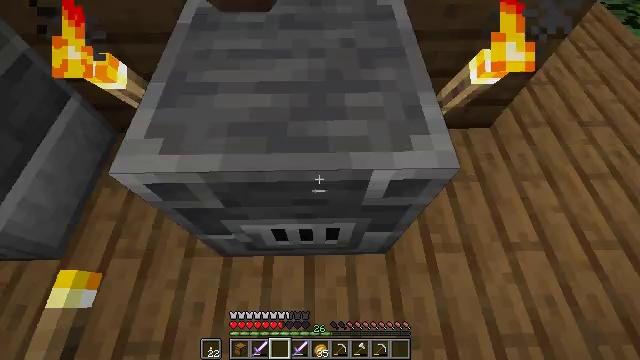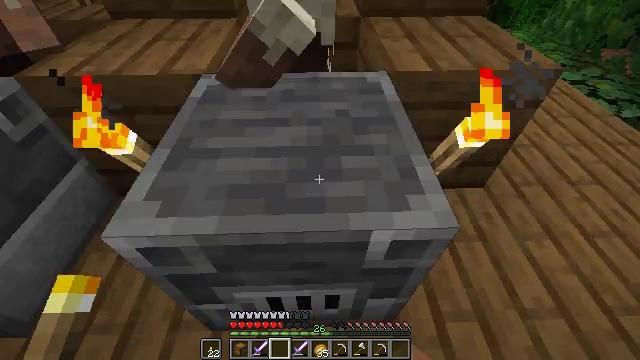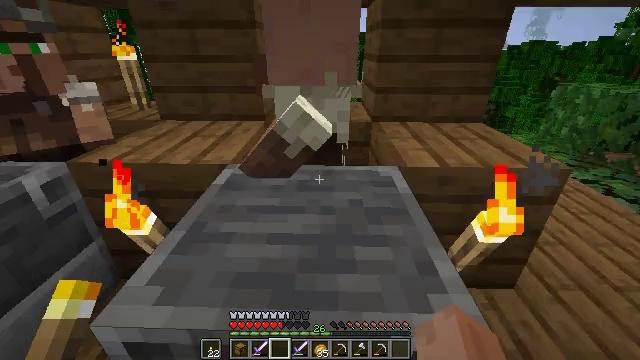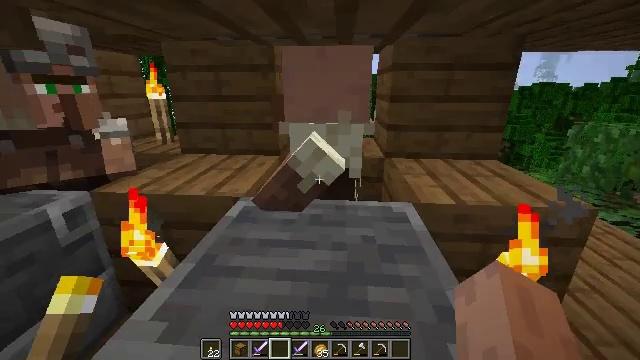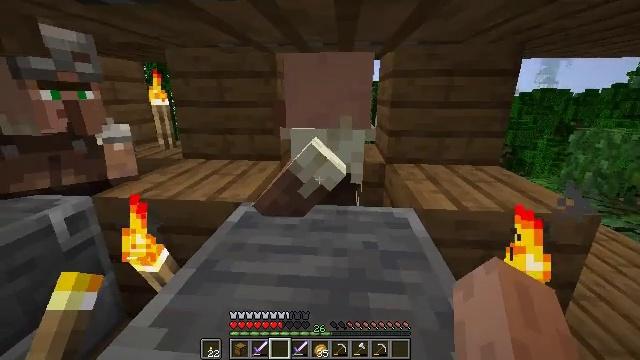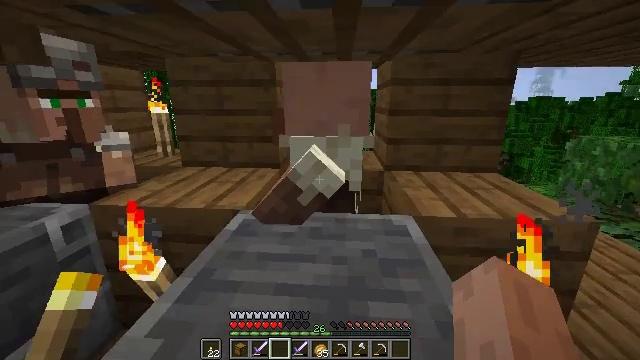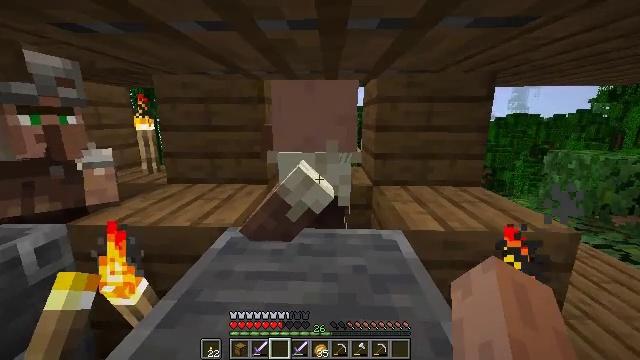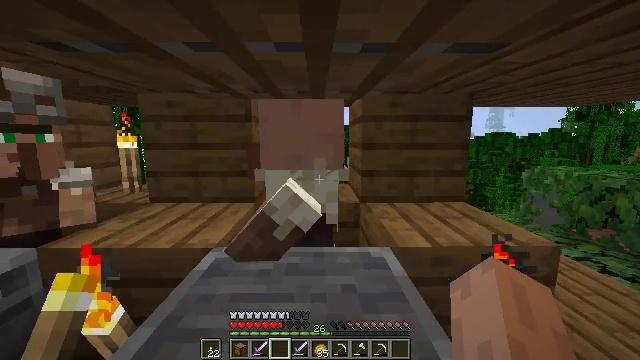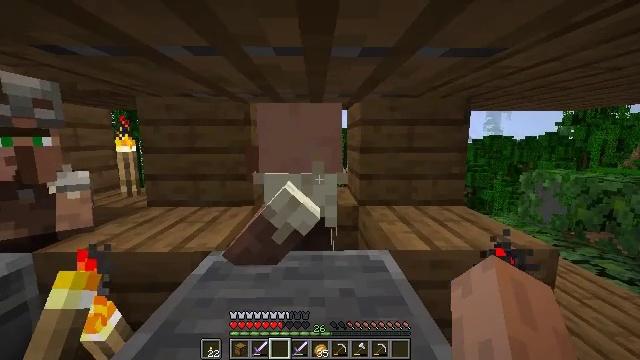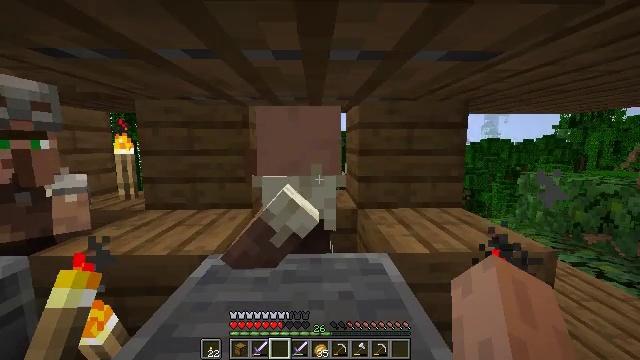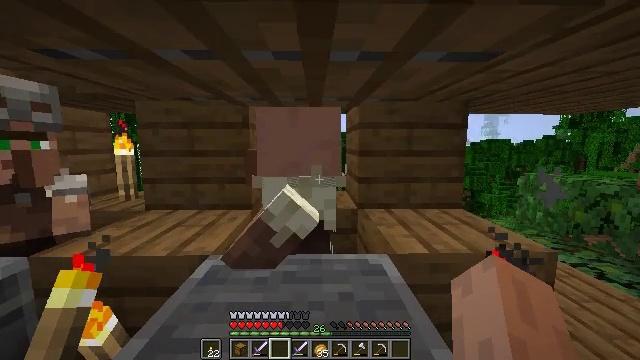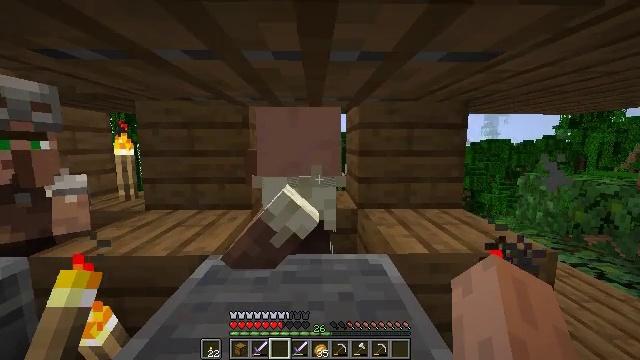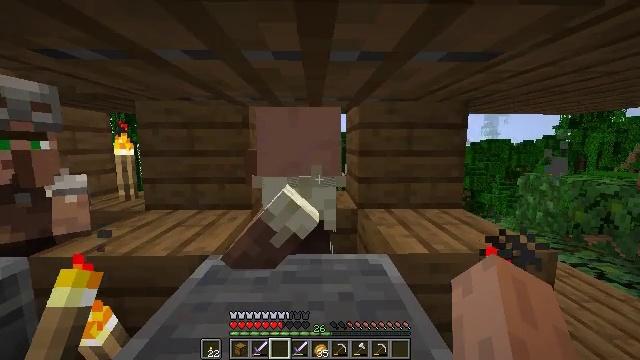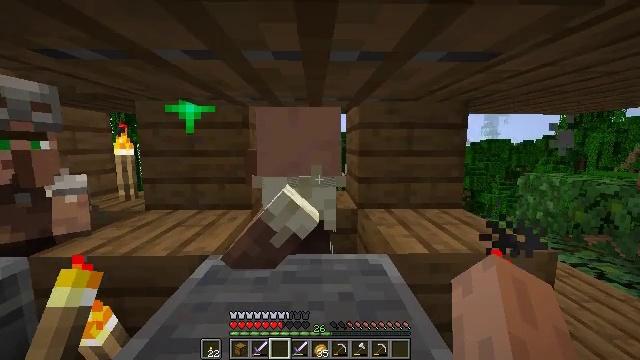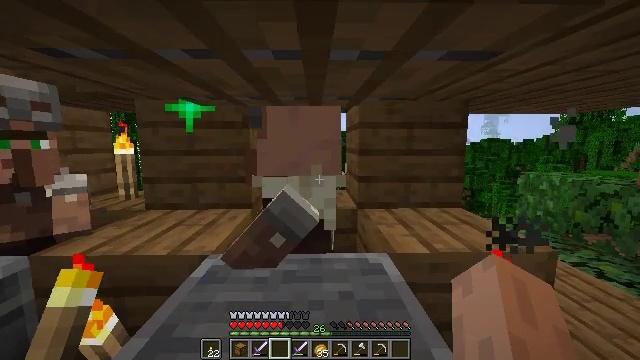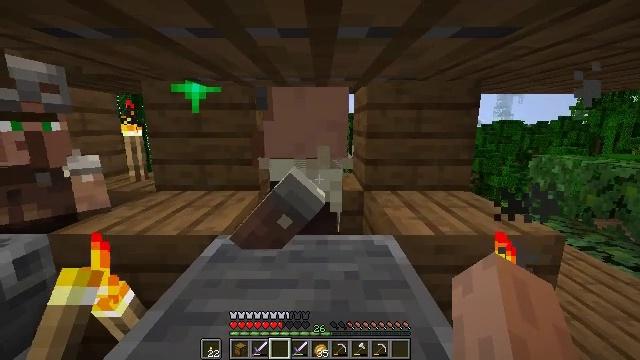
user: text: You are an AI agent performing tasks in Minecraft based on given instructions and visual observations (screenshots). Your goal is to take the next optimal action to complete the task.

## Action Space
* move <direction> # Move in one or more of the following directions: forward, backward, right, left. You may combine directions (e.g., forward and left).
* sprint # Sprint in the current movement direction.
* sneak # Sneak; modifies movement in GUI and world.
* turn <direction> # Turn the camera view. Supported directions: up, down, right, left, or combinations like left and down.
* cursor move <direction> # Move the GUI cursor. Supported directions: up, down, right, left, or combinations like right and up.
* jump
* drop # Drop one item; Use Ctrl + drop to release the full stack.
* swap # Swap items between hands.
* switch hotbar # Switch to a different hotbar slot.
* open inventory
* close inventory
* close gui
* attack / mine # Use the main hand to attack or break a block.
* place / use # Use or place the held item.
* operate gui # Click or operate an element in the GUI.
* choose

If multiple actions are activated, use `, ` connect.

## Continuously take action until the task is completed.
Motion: motion action
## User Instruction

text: Break the blast furnace block.
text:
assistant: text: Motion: turn up
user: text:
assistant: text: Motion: turn left and up
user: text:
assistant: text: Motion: turn left and up
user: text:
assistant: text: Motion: turn up
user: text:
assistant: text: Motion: turn up
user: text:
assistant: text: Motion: turn right and up
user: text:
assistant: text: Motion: turn right and up
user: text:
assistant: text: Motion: no_op
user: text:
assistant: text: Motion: no_op
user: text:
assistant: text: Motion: no_op
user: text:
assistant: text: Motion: no_op
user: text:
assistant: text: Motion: no_op
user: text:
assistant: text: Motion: no_op
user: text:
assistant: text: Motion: no_op
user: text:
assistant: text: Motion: turn left and down
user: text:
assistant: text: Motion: no_op
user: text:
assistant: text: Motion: no_op
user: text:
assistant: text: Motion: no_op
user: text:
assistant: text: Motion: no_op
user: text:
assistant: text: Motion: no_op
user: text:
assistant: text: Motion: no_op
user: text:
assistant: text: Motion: no_op
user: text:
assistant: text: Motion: no_op
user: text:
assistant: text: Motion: no_op
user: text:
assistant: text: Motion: no_op
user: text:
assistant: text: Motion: no_op
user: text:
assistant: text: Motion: no_op
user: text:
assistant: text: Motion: no_op
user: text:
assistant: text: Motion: turn up
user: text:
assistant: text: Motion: turn left and up